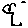
Label: tree